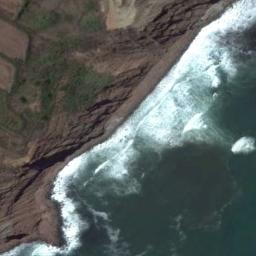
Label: beach